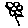
Label: flower